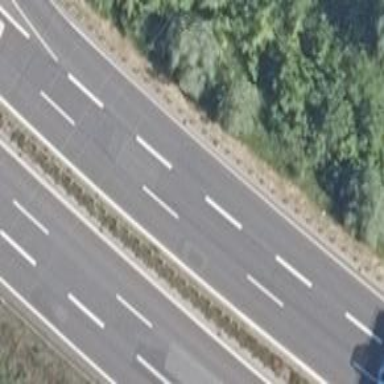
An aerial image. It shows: Motorway junction.